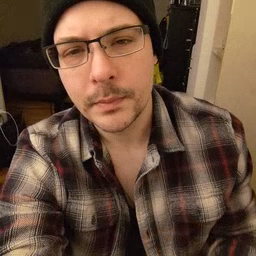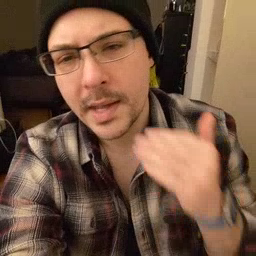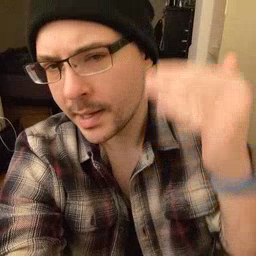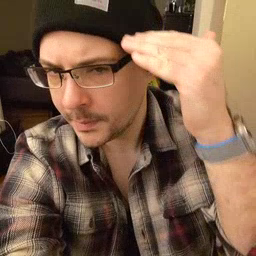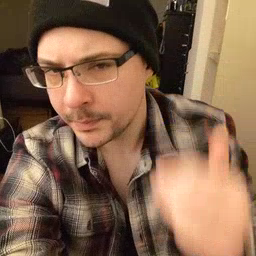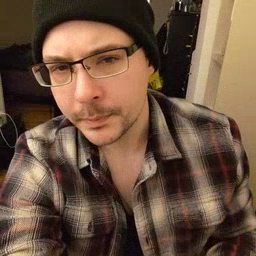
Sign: head